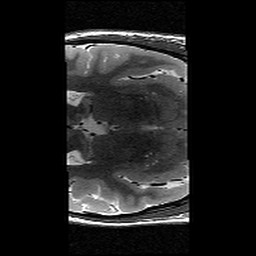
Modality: T2w
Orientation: axial
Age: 13
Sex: female
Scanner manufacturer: siemens
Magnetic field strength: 3 T
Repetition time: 9.23 s
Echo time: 0.067 s